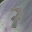
Label: 7